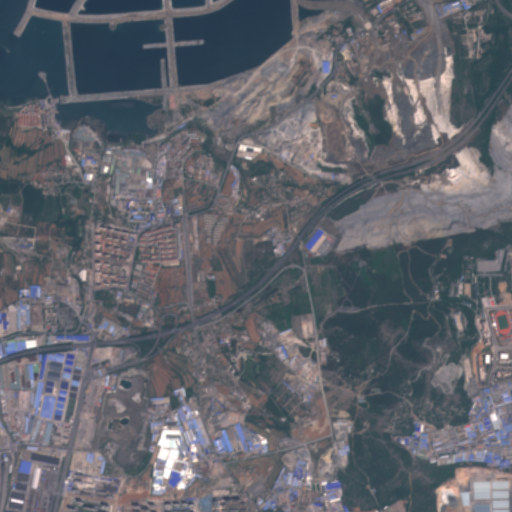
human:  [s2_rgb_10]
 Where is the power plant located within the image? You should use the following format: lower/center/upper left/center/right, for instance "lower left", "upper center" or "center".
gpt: The power plant is located in the lower left of the image.
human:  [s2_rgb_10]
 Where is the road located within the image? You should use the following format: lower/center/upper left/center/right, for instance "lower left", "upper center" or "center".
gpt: There is no road in the image.